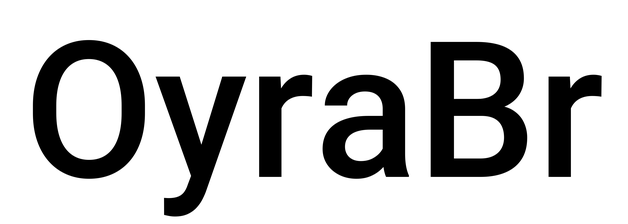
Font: Roboto_Medium